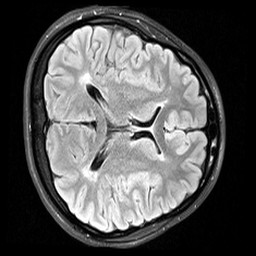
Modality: FLAIR
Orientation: axial
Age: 19
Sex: female
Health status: healthy
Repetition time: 12 s
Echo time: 0.095 s